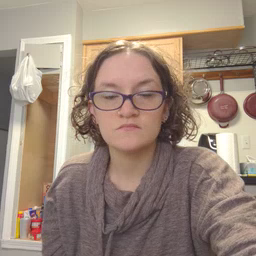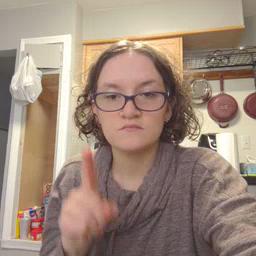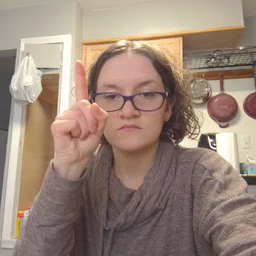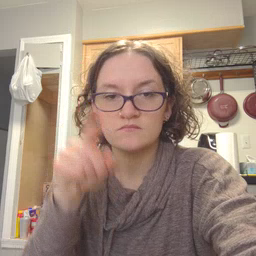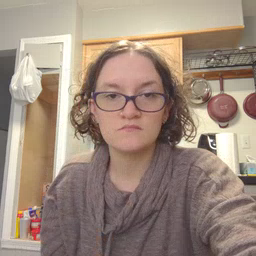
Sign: up